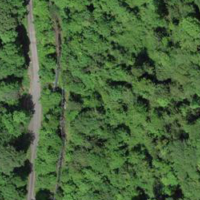
EUNIS habitat code: 44
Species observed at this site:
Rubus caesius